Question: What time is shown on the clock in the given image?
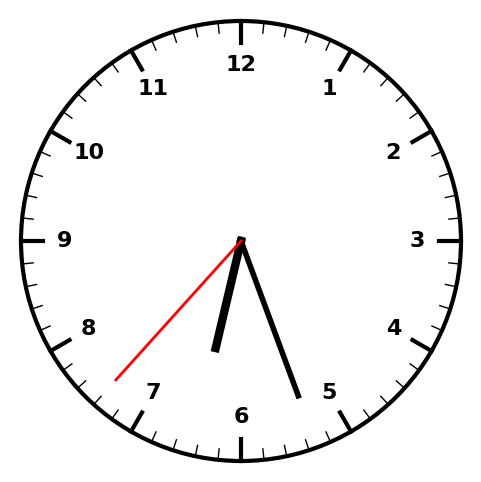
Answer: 06:26:37